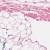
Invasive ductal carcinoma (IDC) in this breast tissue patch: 0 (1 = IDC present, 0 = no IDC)